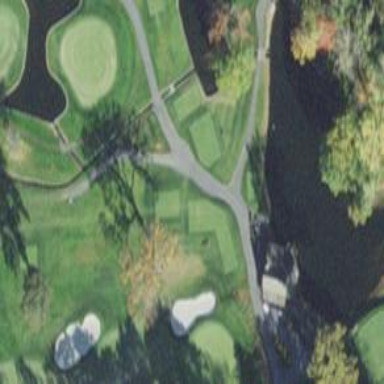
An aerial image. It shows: Service road designated as golf cart path.